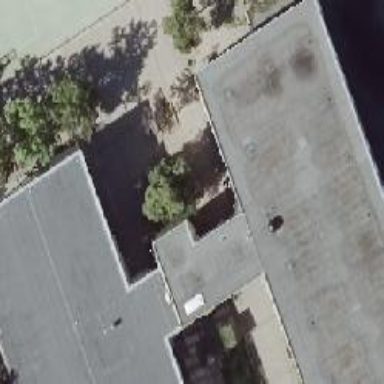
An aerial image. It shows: The building has flat roof with gray color.